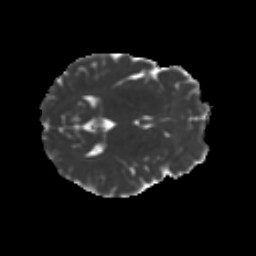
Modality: MD
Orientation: axial
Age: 24
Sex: female
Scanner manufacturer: ge
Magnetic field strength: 3 T
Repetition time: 7.8 s
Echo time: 0.0606 s